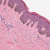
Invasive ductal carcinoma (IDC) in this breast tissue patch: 0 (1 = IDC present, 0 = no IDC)